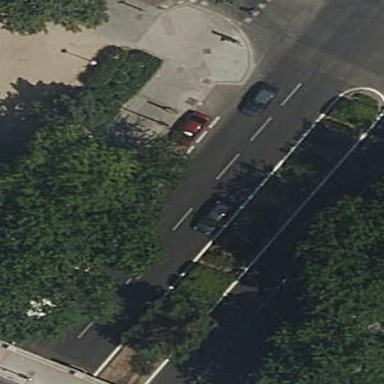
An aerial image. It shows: Garden with kerb barrier.